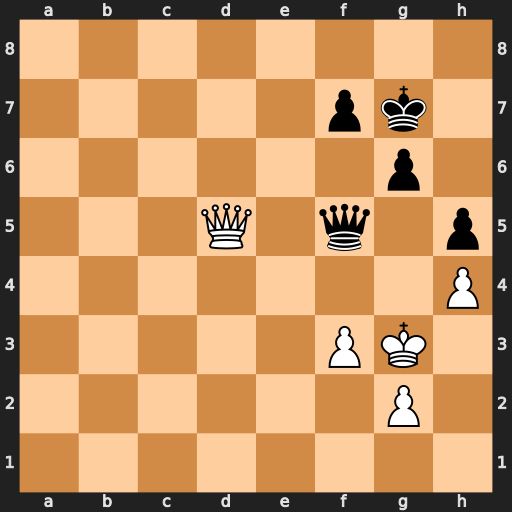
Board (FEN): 8/5pk1/6p1/3Q1q1p/7P/5PK1/6P1/8
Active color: w
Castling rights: -
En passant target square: -
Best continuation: Qxf5 gxf5 Kf4